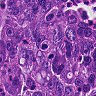
Metastatic tissue present: yes